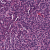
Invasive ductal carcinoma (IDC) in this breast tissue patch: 1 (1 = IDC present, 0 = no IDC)